Aerial crown-view tile of a tropical tree (Barro Colorado Island, Panama), acquired 20250317:
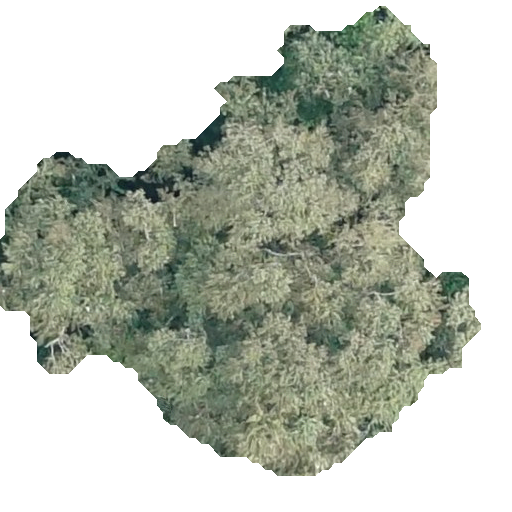
Species: Luehea seemannii
GBIF accepted scientific name: Luehea seemannii
Crown area: 200.181 m²